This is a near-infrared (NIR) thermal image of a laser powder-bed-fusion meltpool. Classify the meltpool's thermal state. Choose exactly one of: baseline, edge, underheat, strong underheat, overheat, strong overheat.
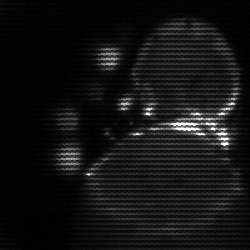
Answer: edge